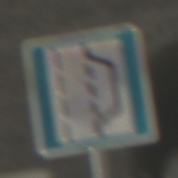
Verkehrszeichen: NothalteUndPannenbucht
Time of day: MorningAfternoon
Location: Outdoor (Suburban)
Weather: Clear
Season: NotSpecified
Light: Natural